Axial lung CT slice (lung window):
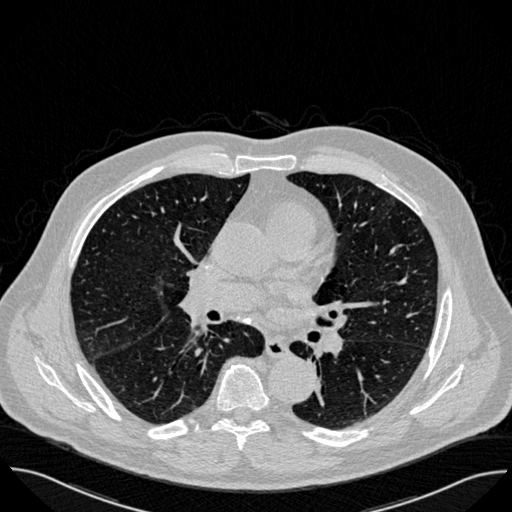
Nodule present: no